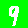
Digit: 9